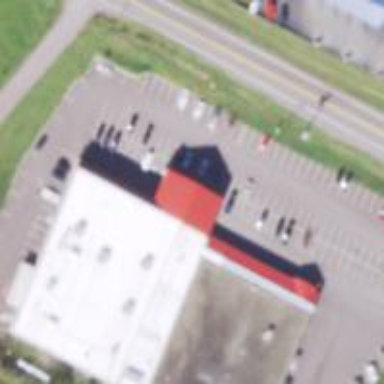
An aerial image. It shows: Grocery shop.